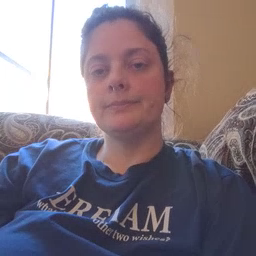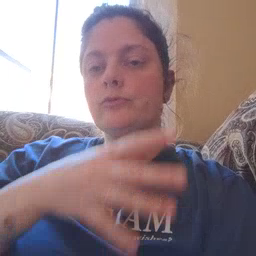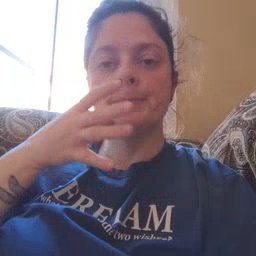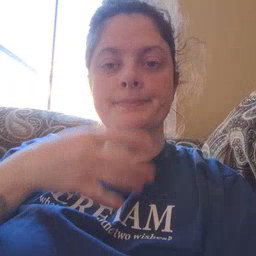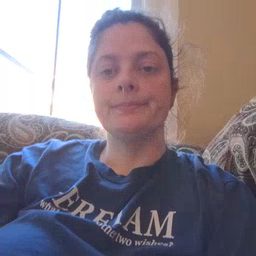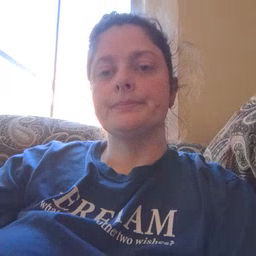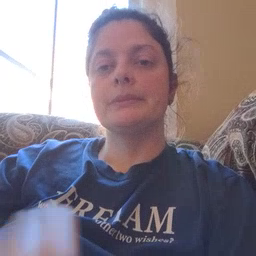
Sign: farm